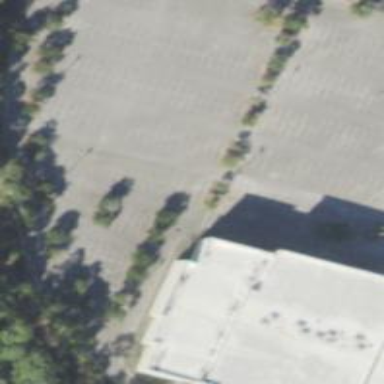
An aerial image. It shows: Parking space is available.